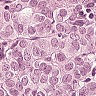
Metastatic tissue present: yes